Question: I am trying to get results from 3 tables, but its repeating the PART_ID and displaying the same id over and over. How can I fix this?
'''
<?php
$product_list = "";
$sql = mysql_query("SELECT * FROM PART, PART_TYPE, RACK");
$productCount = mysql_num_rows($sql);
if ($productCount >0){
while($row= mysql_fetch_array($sql)){
$id = $row["PART_ID"];
$PART_DESC = $row["PART_DESC"];
$SERIAL_NUM = $row["SERIAL_NUM"];
$RACK_NUM = $row["RACK_NUM"];
$PART_TYPE_ID = $row["PART_TYPE_ID"];
$PART_TYPE_DESC = $row["PART_TYPE_DESC"];
$product_list .= " <strong>PART_ID:</strong> $id -<strong>$PART_DESC</strong> -<strong>Product Type</strong> $SERIAL_NUM - <em><strong>RACK_NUM</strong> $RACK_NUM - <em> <strong>PART_TYPE_ID</strong> $PART_TYPE_ID - <em> <strong>PART_TYPE_DESC </strong> $PART_TYPE_DESC - <em> &nbsp; &nbsp; &nbsp; <a href='inventory_edit.php?pid=$id'>edit</a> &bull; <a href='inventory_list.php?deleteid=$id'>delete</a><br />";
}
}else
$product_list = "You have not items in the inventory yet"
?>
'''
'''
PART_ID: 1001 -Power Mac G4 Desktop -Product Type XBO31 1WAJ3B - RACK_NUM R1S1 - PART_TYPE_ID 101 - PART_TYPE_DESC MAC - edit * delete
PART_ID: 1001 -Power Mac G4 Desktop -Product Type XBO31 1WAJ3B - RACK_NUM R1S2 - PART_TYPE_ID 101 - PART_TYPE_DESC MAC - edit * delete
PART_ID: 1001 -Power Mac G4 Desktop -Product Type XBO31 1WAJ3B - RACK_NUM R1S3 - PART_TYPE_ID 101 - PART_TYPE_DESC MAC - edit * delete
PART_ID: 1001 -Power Mac G4 Desktop -Product Type XBO31 1WAJ3B - RACK_NUM R1S4 - PART_TYPE_ID 101 - PART_TYPE_DESC MAC - edit * delete
PART_ID: 1001 -Power Mac G4 Desktop -Product Type XBO31 1WAJ3B - RACK_NUM R1S5 - PART_TYPE_ID 101 - PART_TYPE_DESC MAC - edit * delete
PART_ID: 1001 -Power Mac G4 Desktop -Product Type XBO31 1WAJ3B - RACK_NUM R1S6 - PART_TYPE_ID 101 - PART_TYPE_DESC MAC - edit * delete
PART_ID: 1001 -Power Mac G4 Desktop -Product Type XBO31 1WAJ3B - RACK_NUM R2S1 - PART_TYPE_ID 101 - PART_TYPE_DESC MAC - edit * delete
PART_ID: 1001 -Power Mac G4 Desktop -Product Type XBO31 1WAJ3B - RACK_NUM R2S2 - PART_TYPE_ID 101 - PART_TYPE_DESC MAC - edit * delete
PART_ID: 1001 -Power Mac G4 Desktop -Product Type XBO31 1WAJ3B - RACK_NUM R2S3 - PART_TYPE_ID 101 - PART_TYPE_DESC MAC - edit * delete
PART_ID: 1001 -Power Mac G4 Desktop -Product Type XBO31 1WAJ3B - RACK_NUM R2S4 - PART_TYPE_ID 101 - PART_TYPE_DESC MAC - edit * delete
PART_ID: 1001 -Power Mac G4 Desktop -Product Type XBO31 1WAJ3B - RACK_NUM R2S5 - PART_TYPE_ID 101 - PART_TYPE_DESC MAC - edit * delete
PART_ID: 1001 -Power Mac G4 Desktop -Product Type XBO31 1WAJ3B - RACK_NUM R2S6 - PART_TYPE_ID 101 - PART_TYPE_DESC MAC - edit * delete
PART_ID: 1001 -Power Mac G4 Desktop -Product Type XBO31 1WAJ3B - RACK_NUM R3S1 - PART_TYPE_ID 101 - PART_TYPE_DESC MAC - edit * delete
PART_ID: 1001 -Power Mac G4 Desktop -Product Type XBO31 1WAJ3B - RACK_NUM R3S2 - PART_TYPE_ID 101 - PART_TYPE_DESC MAC - edit * delete
PART_ID: 1001 -Power Mac G4 Desktop -Product Type XBO31 1WAJ3B - RACK_NUM R3S3 - PART_TYPE_ID 101 - PART_TYPE_DESC MAC - edit * delete
'''

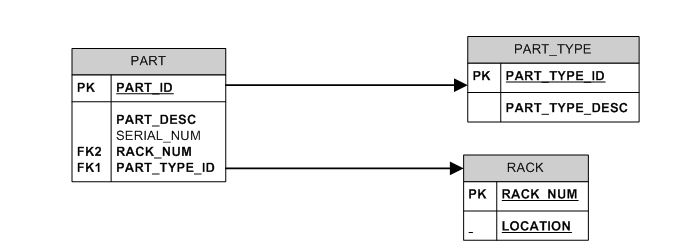
Answer: You should join the tables together using some condition, such as:
'''
SELECT PART_ID, PART_DESC, SERIAL_NUM, RACK_NUM, PART.PART_TYPE_ID, PART_TYPE_DESC
FROM PART
INNER JOIN PART_TYPE ON PART.PART_TYPE_ID = PART_TYPE.PART_TYPE_ID
'''
Basically, what this will accomplish is to get all the rows from the PART table, and for each of the rows we find, match that row to a row in the PART_TYPE table (the condition being that they have the same PART_TYPE_ID). If no match between the PART and PART_TYPE tables can be found for a given row in the PART table, that row will not be included in the result. In effect, that means that you'll only get parts that have a valid corresponding part type.
: selecting all columns from a table using is generally frowned upon as it makes maintenance difficult. If you ever were to add, remove or rearrange columns all your code would break. As such, I changed your select statement to explicitly retrieve the columns you referenced, in the same order as they were referenced in the code.
---
Edit: I omitted a join with the RACK table in the code as you didn't reference the RACK.LOCATION column. If this was a mistake, just throw in another join like so:
'''
INNER JOIN RACK ON RACK.RACK_NUM = PART.RACK_NUM
'''
And add the LOCATION column to the list of columns to be retrieved in the SELECT statement.